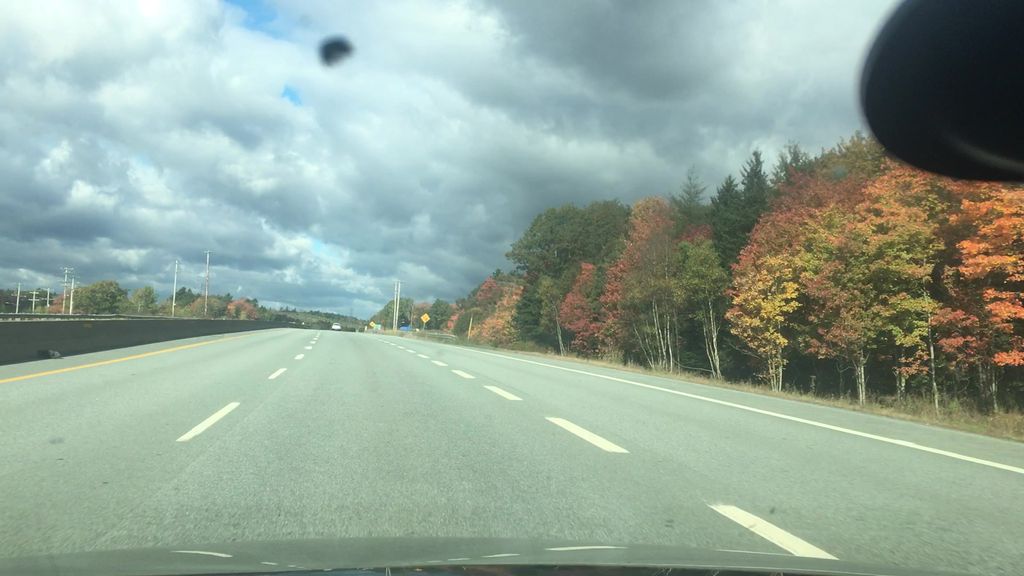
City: halifax